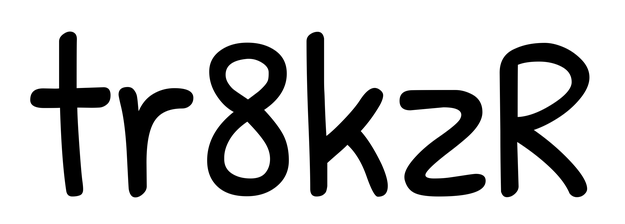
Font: PatrickHand-Regular